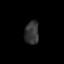
Tissue: prostate
Cell type: T cells
Senescence score: 0.3502
Nuclear area (px): 316
Mean DAPI intensity: 53.12